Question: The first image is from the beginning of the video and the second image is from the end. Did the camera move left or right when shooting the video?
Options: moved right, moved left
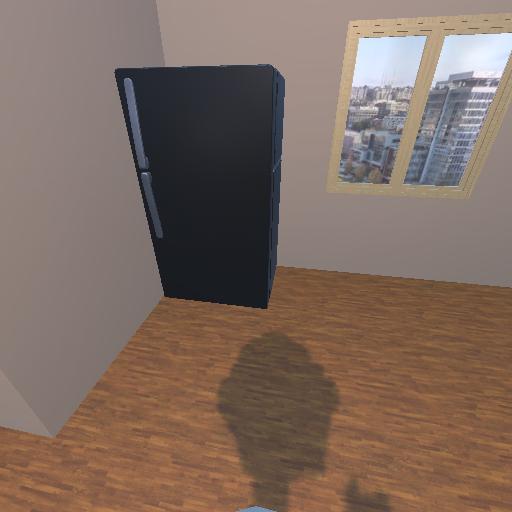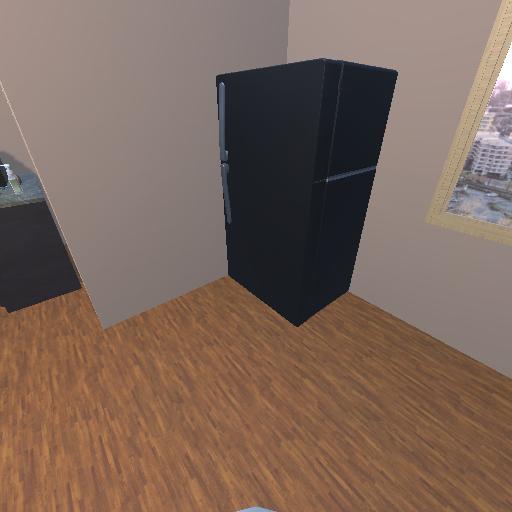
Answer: moved right